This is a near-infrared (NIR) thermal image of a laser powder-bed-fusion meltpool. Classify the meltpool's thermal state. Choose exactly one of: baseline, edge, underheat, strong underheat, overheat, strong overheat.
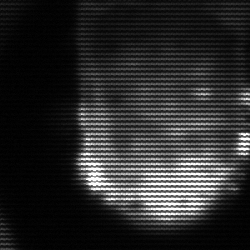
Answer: baseline